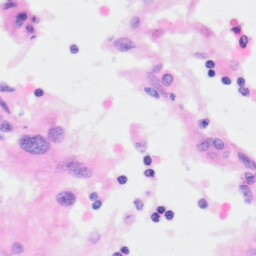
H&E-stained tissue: Kidney